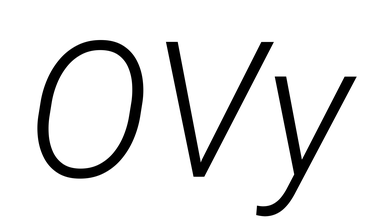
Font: Roboto-Italic_Light_Italic